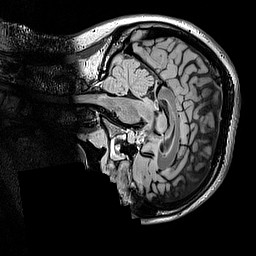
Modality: FLAIR
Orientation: sagittal
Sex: female
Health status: ill
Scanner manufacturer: siemens
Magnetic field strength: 3 T
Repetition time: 5 s
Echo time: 0.388 s